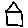
Label: house